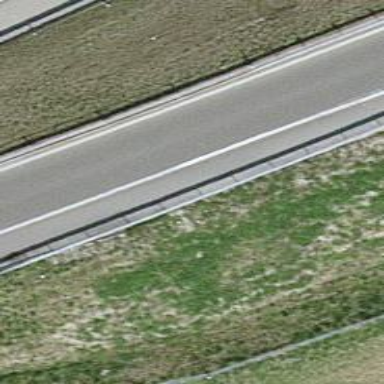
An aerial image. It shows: Guard rail as barrier.